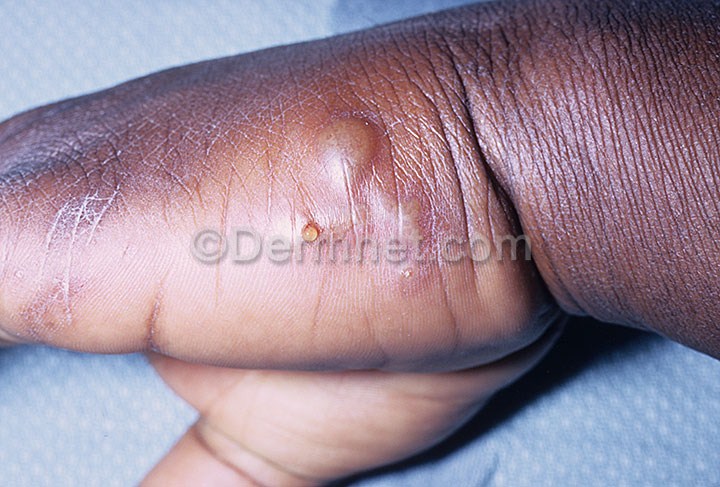
Disease: Warts Molluscum and other Viral Infections